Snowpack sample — Loveland Pass, Silver Plume, Colorado, USA (12/14/25, 10:50 AM MST)
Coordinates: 39.664, -105.882
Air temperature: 36 °F
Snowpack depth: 67 cm
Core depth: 20 cm
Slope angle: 6°, slope face: 326°
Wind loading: low
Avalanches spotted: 0
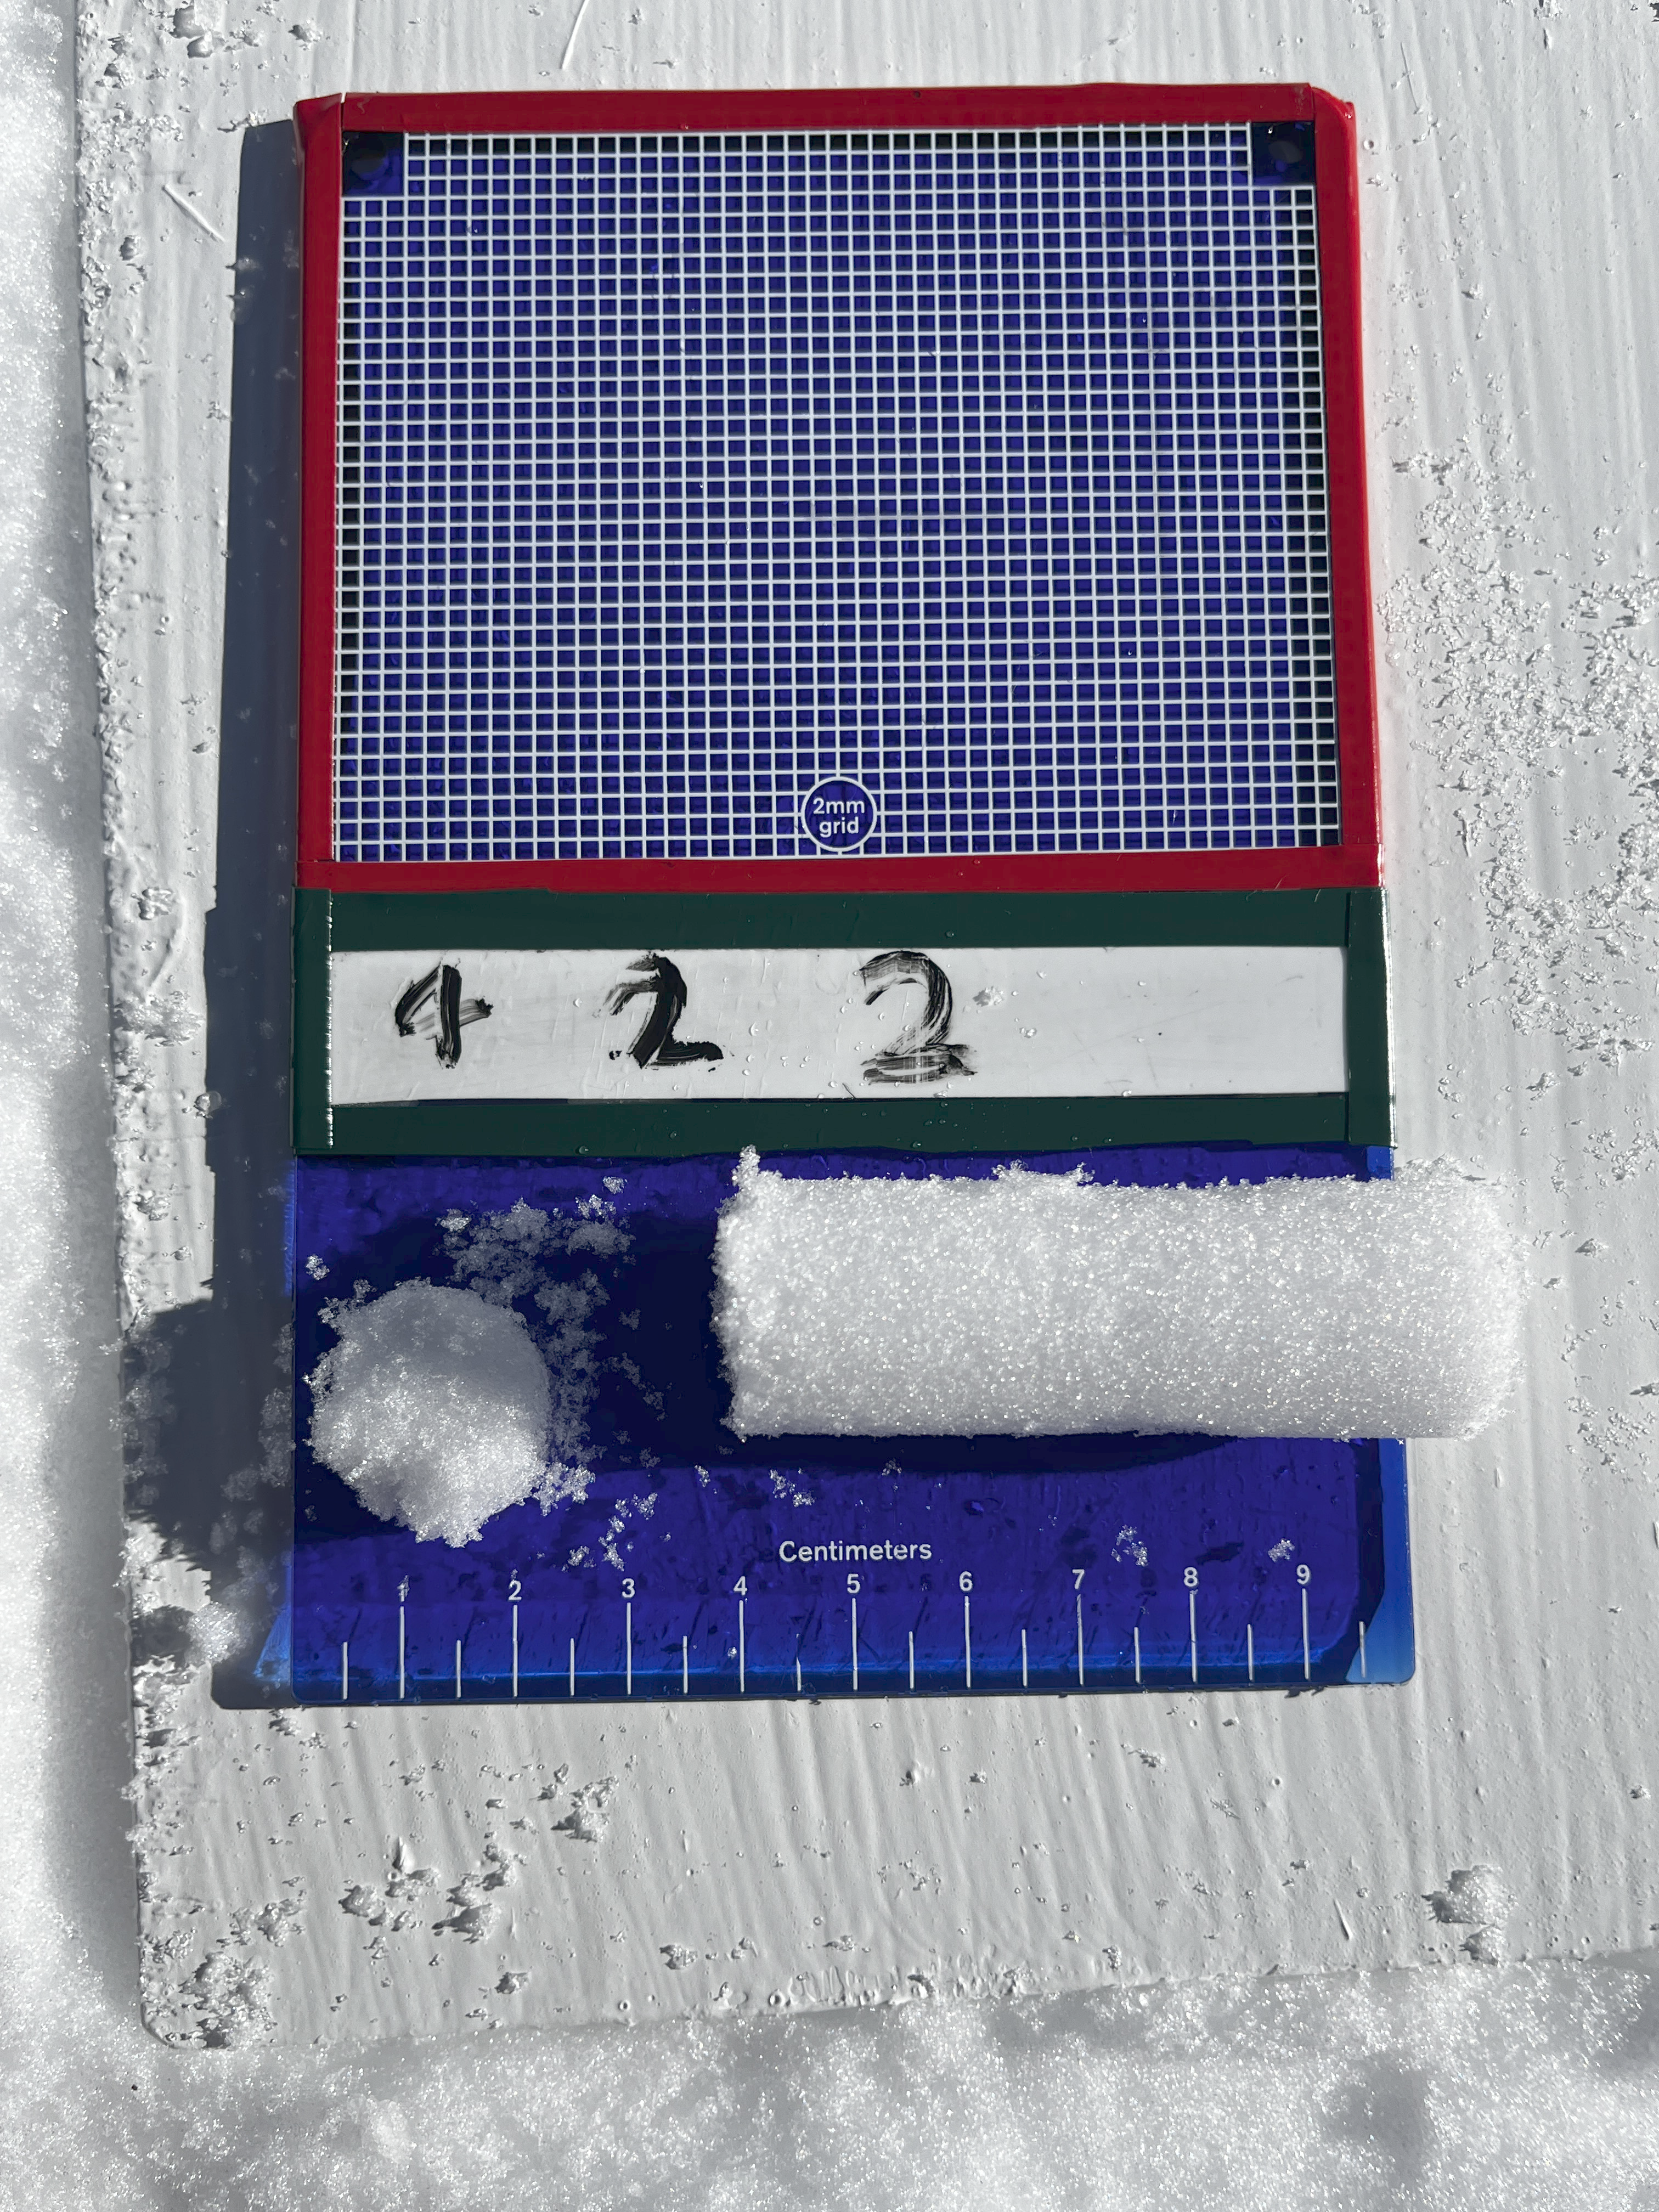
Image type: crystal_card
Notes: No avalanches spotted, very late start to the season with minimal snowpack